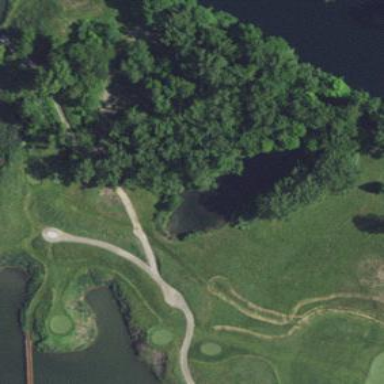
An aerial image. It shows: Picturesque scene of golf course with lateral water hazard.